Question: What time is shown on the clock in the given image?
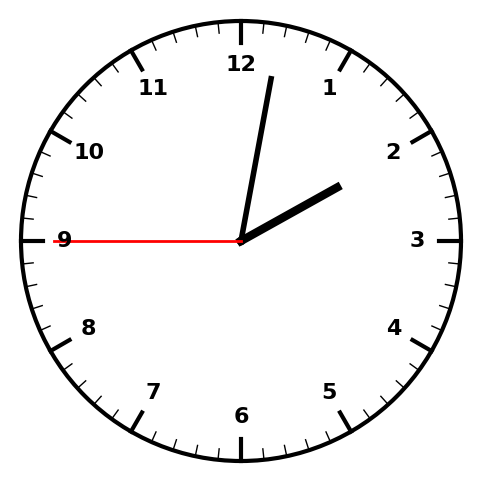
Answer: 02:01:45